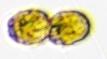
Label: Margalefidinium